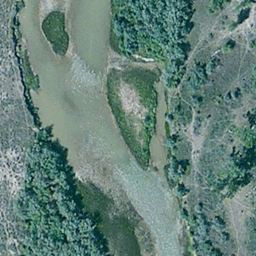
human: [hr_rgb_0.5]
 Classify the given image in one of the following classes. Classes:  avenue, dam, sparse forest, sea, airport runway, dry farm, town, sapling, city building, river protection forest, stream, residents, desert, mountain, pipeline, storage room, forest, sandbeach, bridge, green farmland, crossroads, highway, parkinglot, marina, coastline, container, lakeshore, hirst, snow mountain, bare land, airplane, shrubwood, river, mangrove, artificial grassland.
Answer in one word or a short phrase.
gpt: river